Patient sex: M
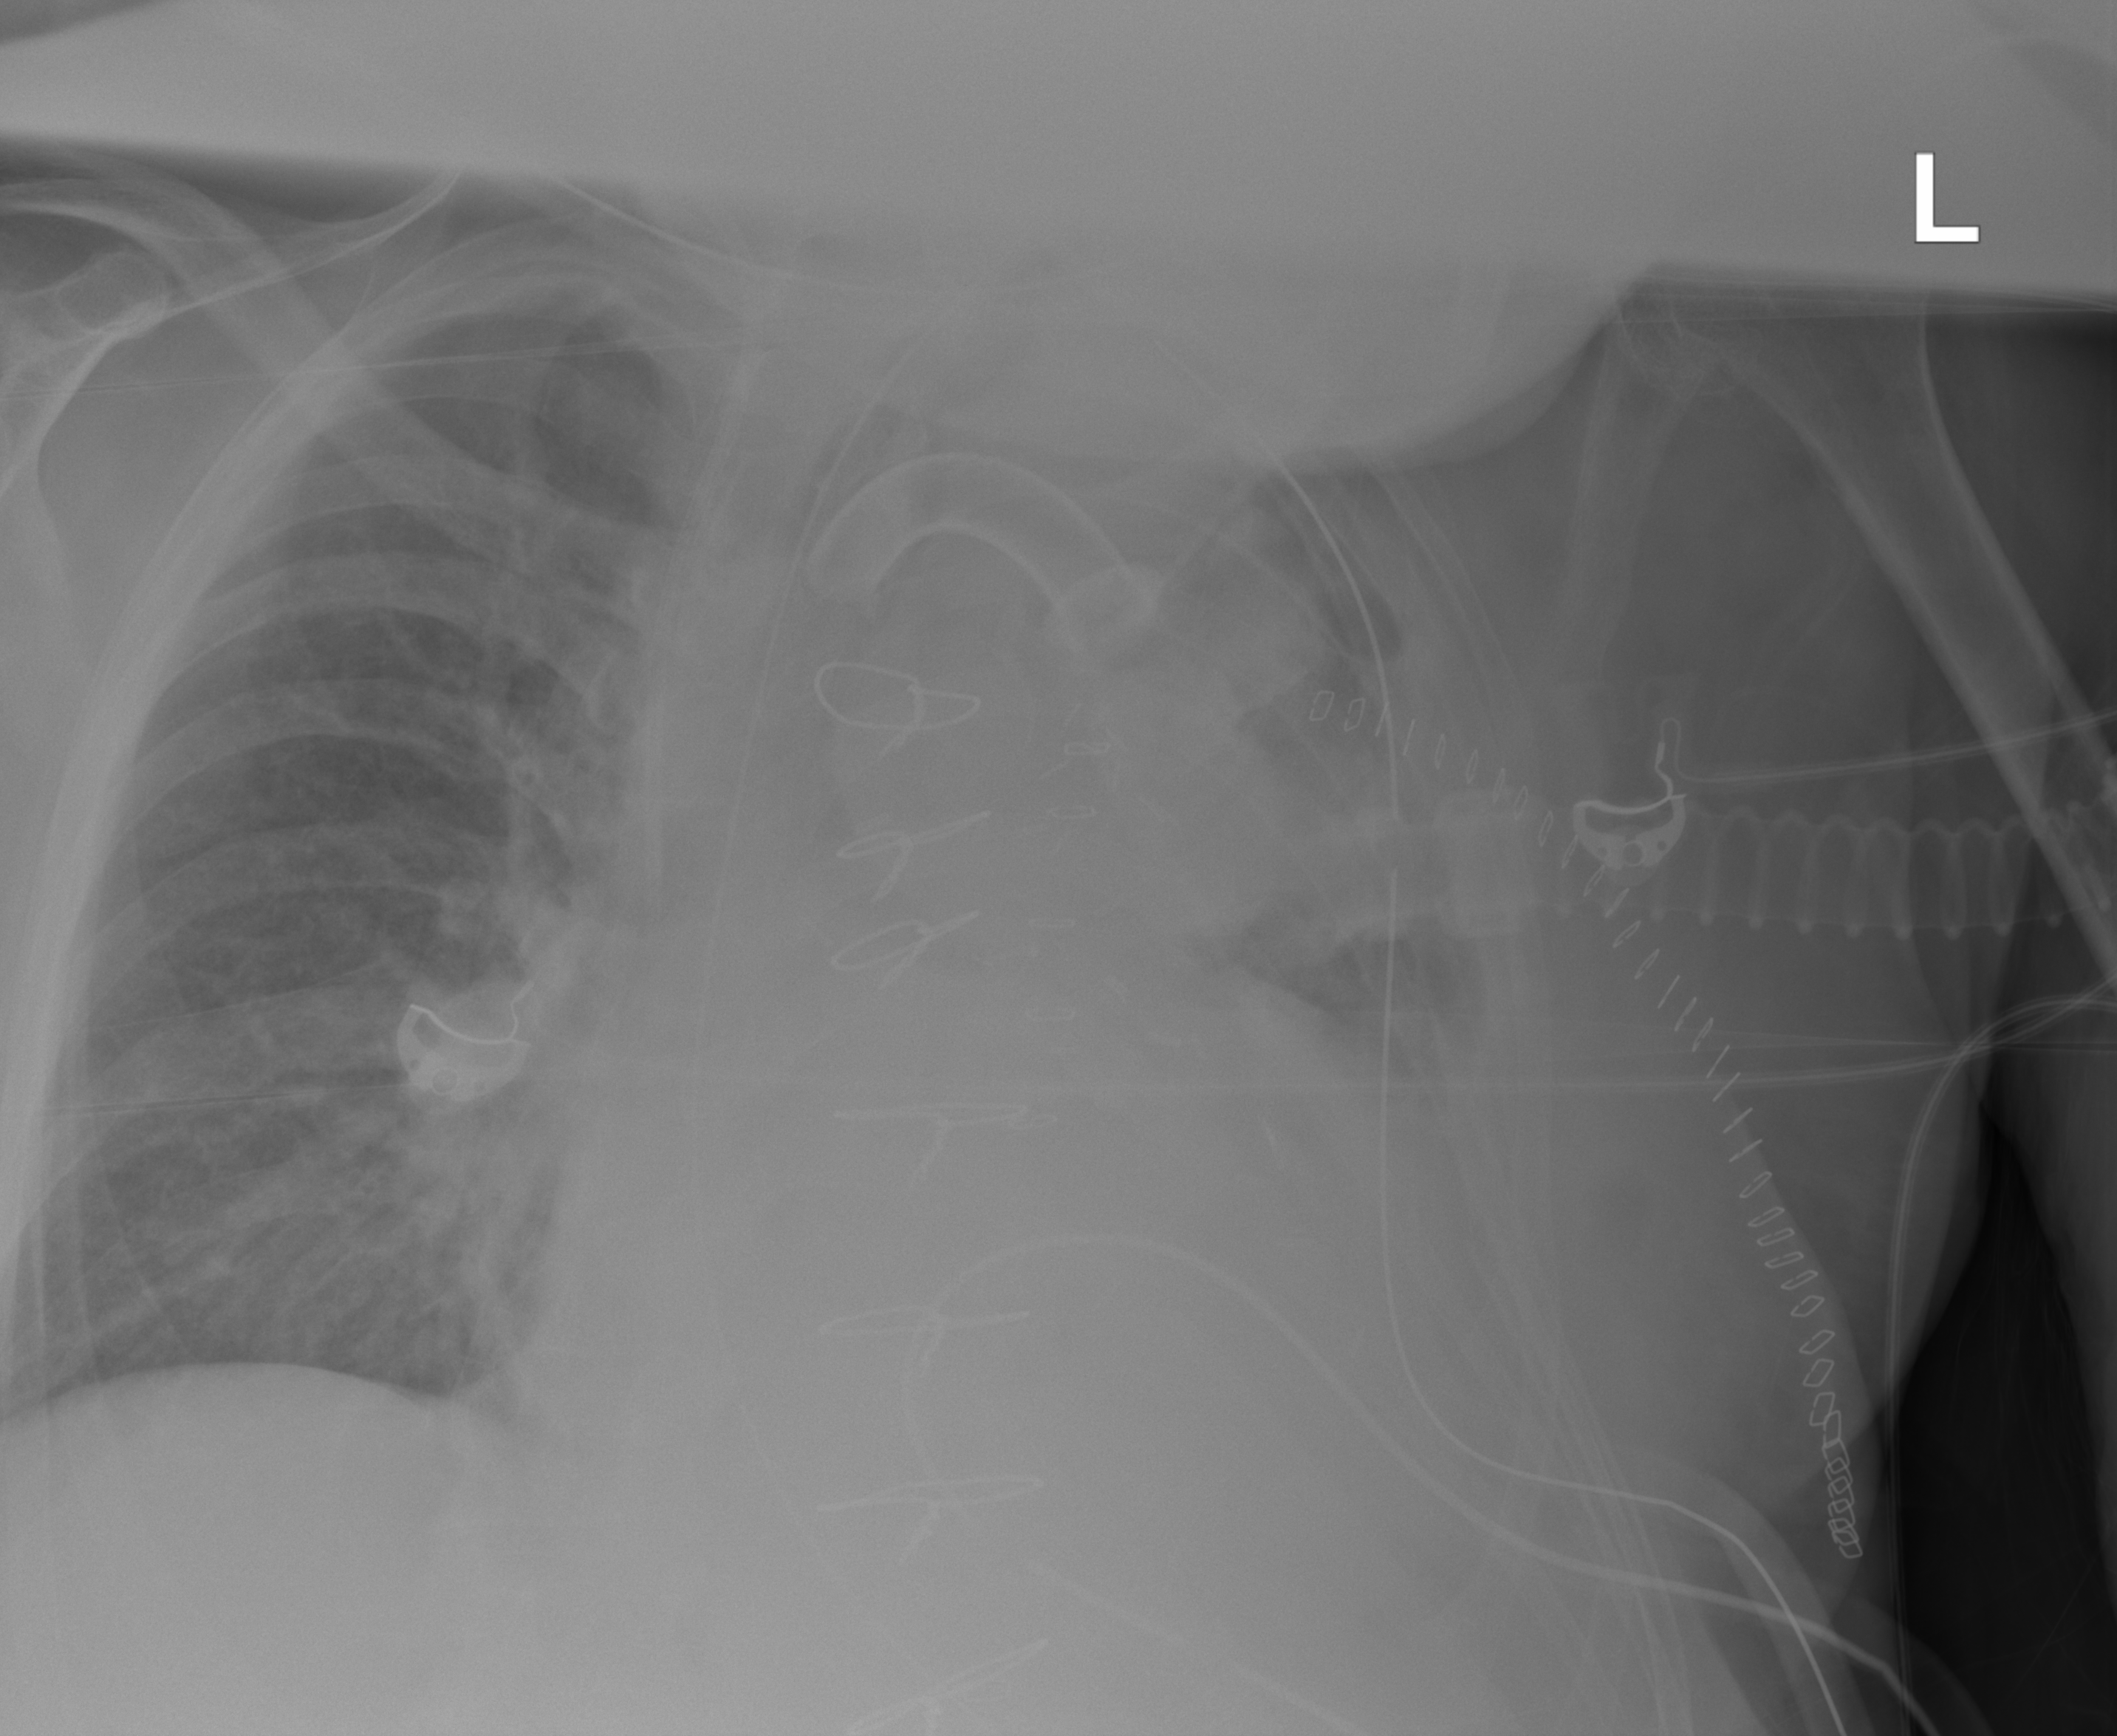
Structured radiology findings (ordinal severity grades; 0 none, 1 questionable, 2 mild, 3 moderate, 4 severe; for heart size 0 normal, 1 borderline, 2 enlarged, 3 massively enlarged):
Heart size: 2
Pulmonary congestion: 2
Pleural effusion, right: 0
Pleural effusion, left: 2
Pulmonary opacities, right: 0
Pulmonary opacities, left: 0
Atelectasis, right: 0
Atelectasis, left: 3